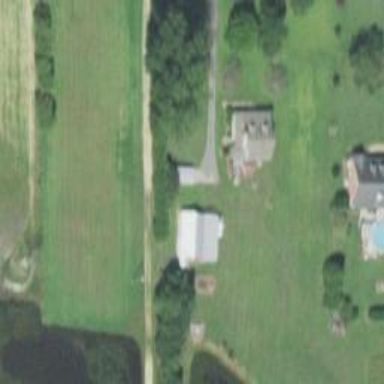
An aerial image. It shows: Driveway.